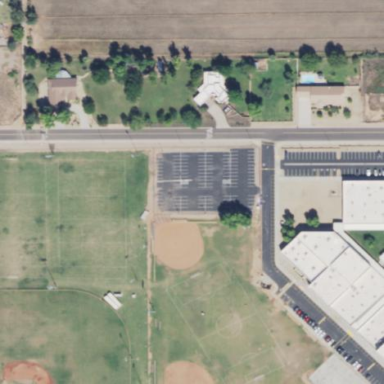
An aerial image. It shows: School.